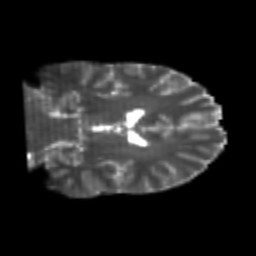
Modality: T2w
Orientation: coronal
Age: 23
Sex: male
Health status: healthy
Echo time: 0.074 s